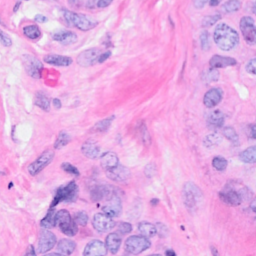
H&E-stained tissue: Breast